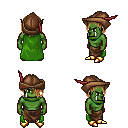
a pixel art fantasy rpg character, male body template, orc, green skin, green cape, robe skirt, brown bangs hairstyle, leather cap, gold boots, four views (front, back, left, right), 2x2 character sprite sheet, small pixel art, hard edges, no anti-aliasing